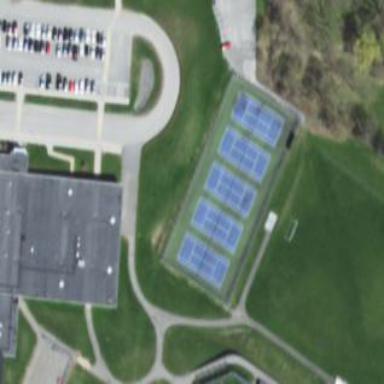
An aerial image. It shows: Tennis court on pitch designated for leisure land.